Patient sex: M
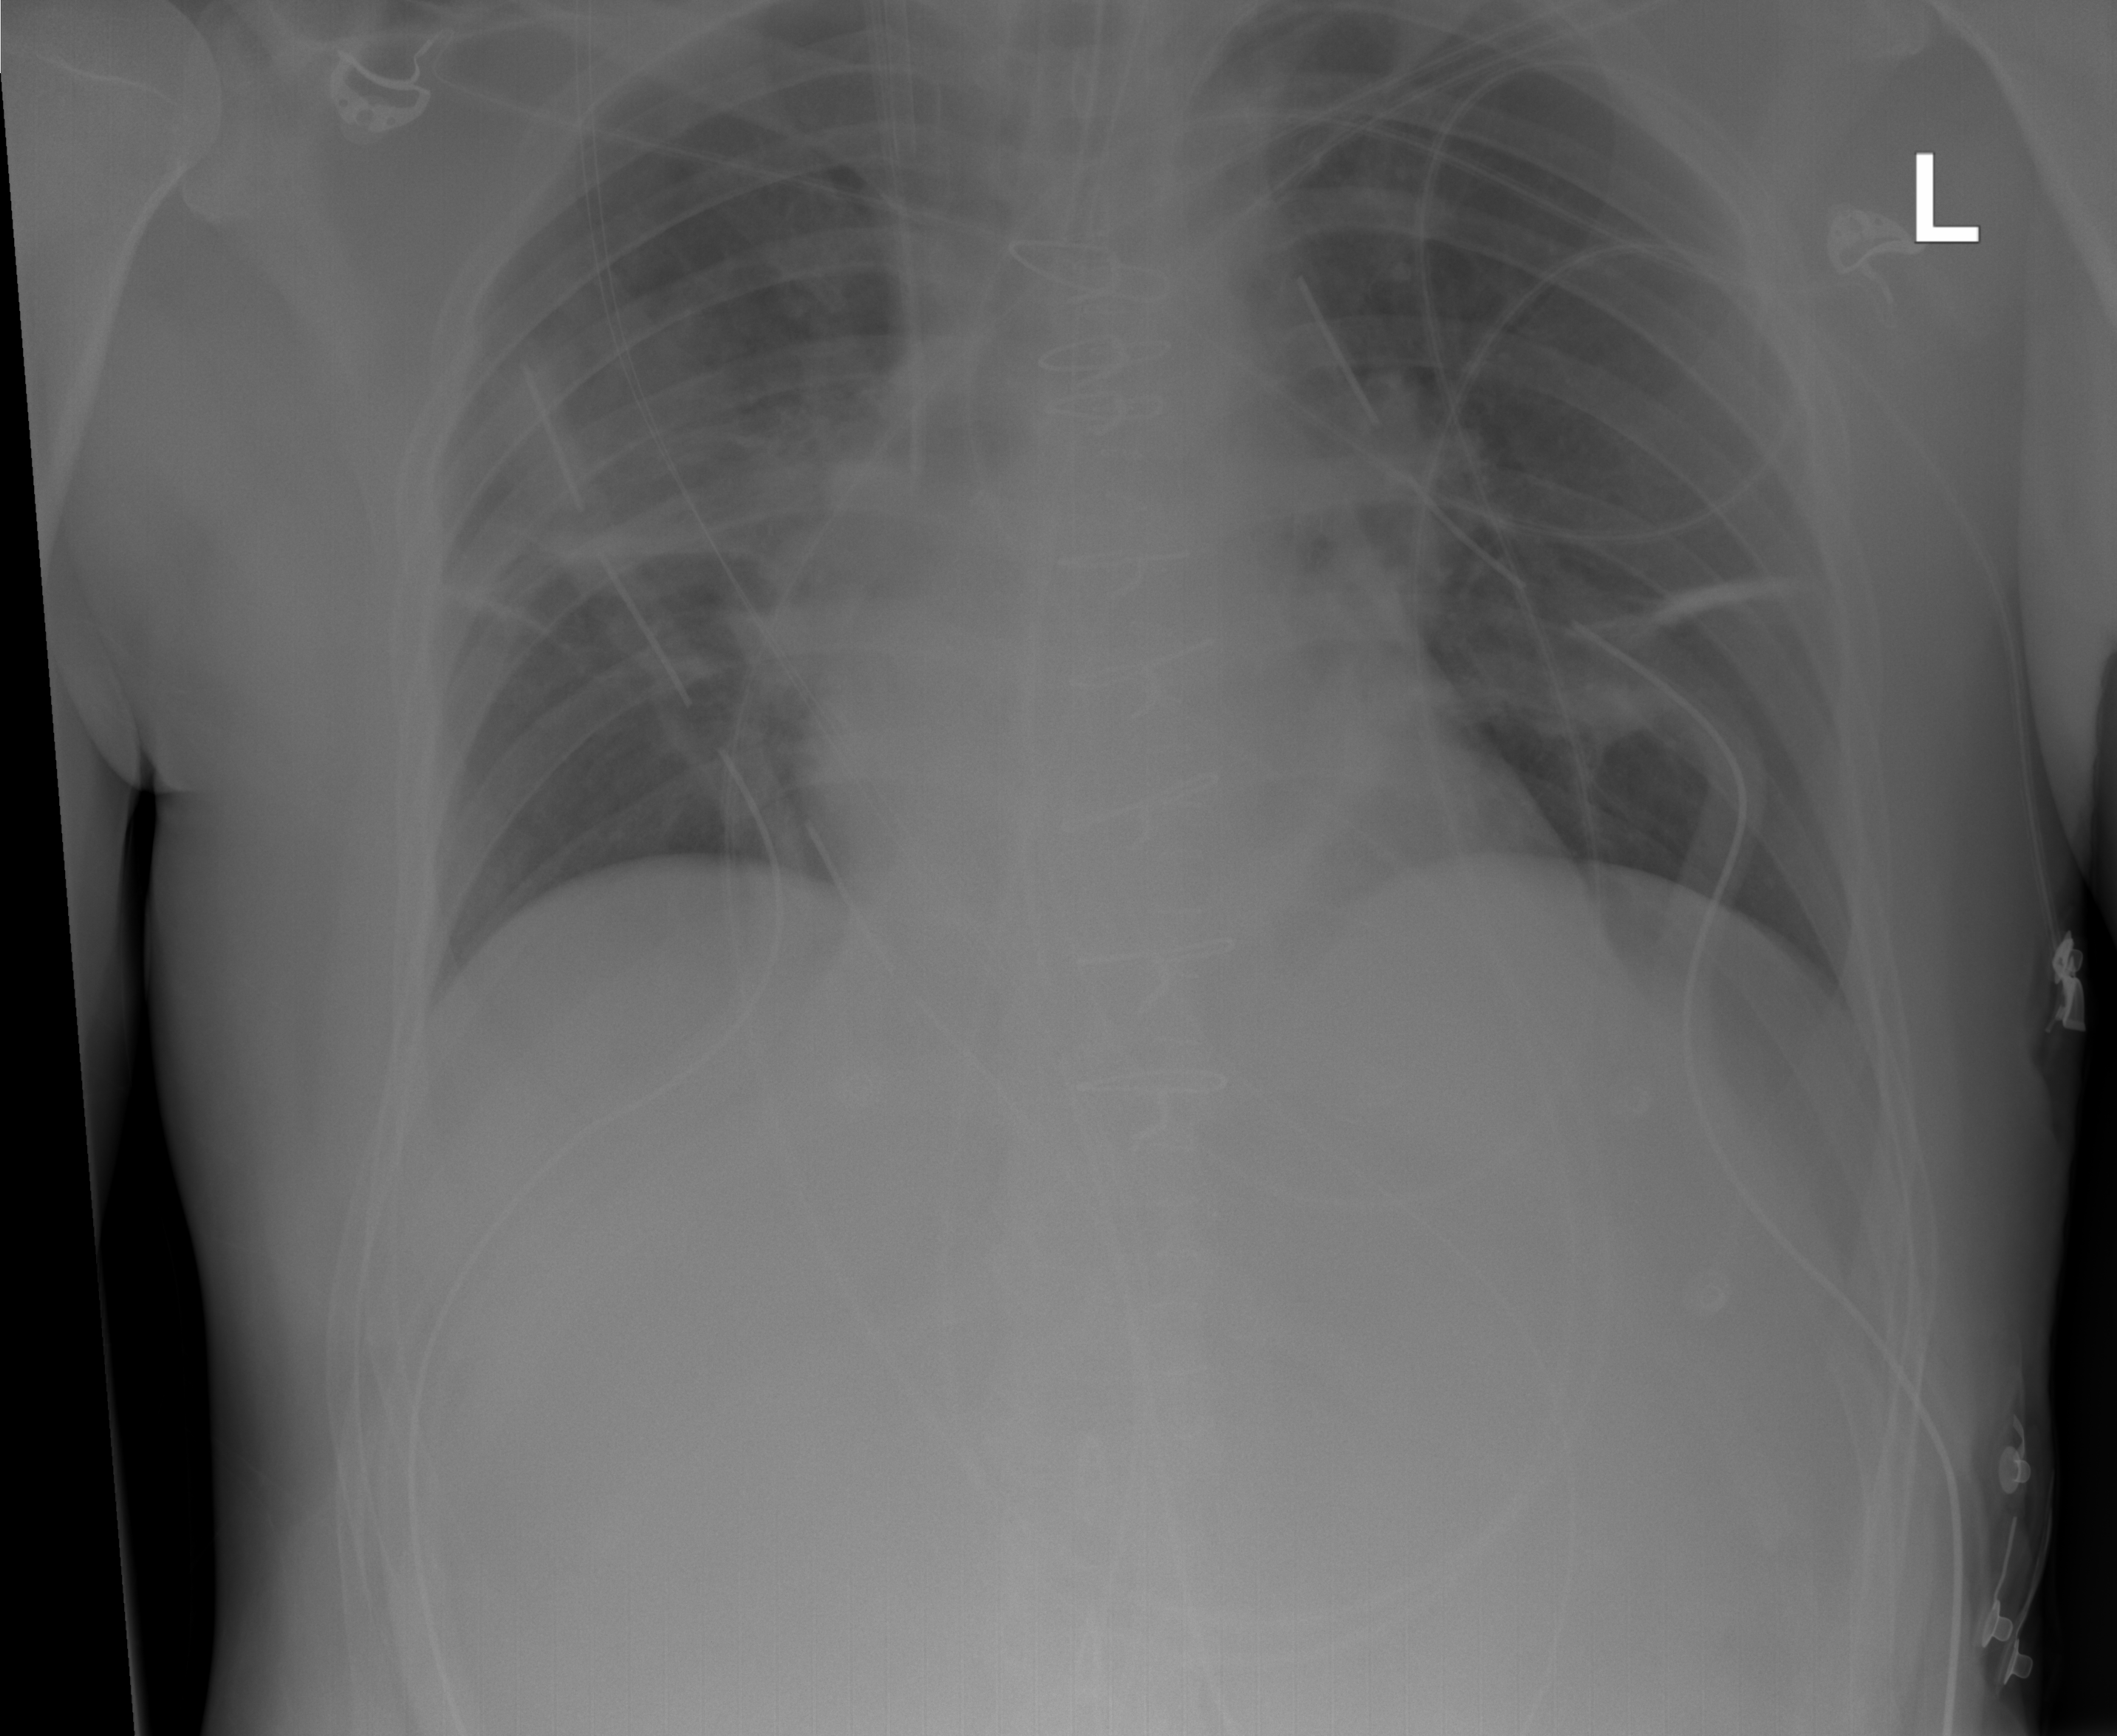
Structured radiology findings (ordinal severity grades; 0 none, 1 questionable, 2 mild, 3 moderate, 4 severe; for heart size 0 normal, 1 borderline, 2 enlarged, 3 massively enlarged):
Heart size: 0
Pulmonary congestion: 0
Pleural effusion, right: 0
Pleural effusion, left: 0
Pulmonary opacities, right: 0
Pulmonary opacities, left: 0
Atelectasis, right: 2
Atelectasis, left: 2